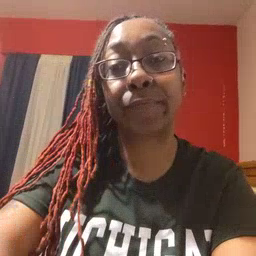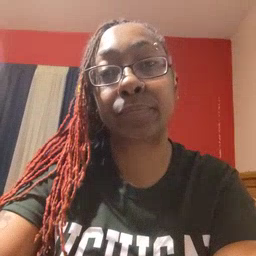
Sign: gift